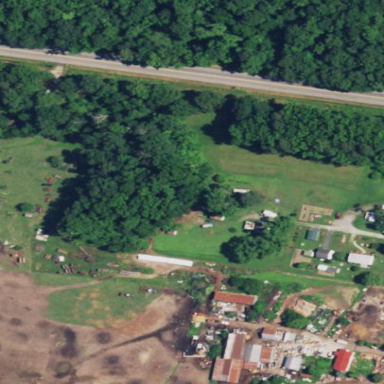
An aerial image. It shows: Farmyard area.